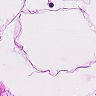
Metastatic tissue present: no